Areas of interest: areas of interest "Flower, Bird, Fish, and Insect Market"
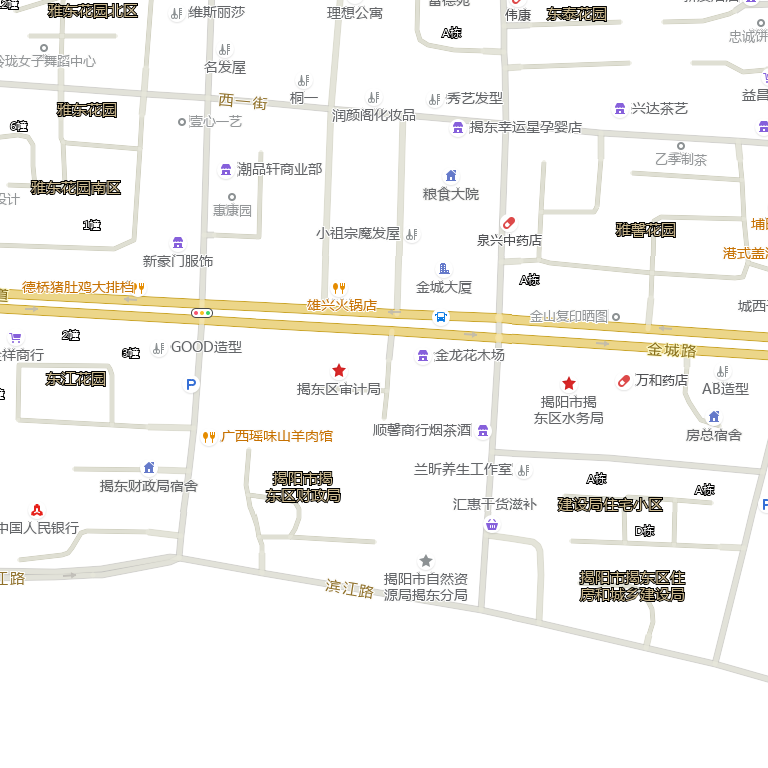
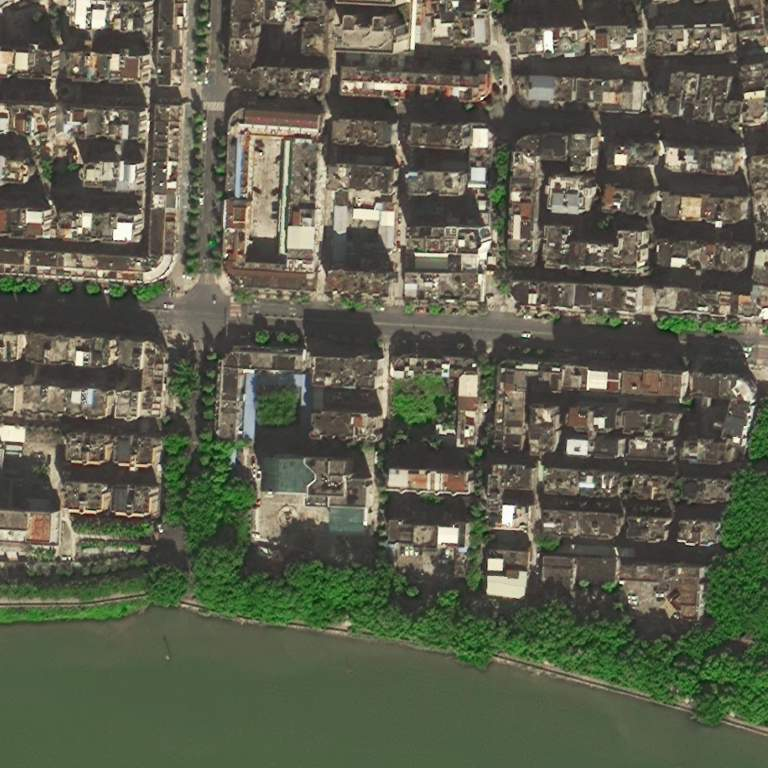